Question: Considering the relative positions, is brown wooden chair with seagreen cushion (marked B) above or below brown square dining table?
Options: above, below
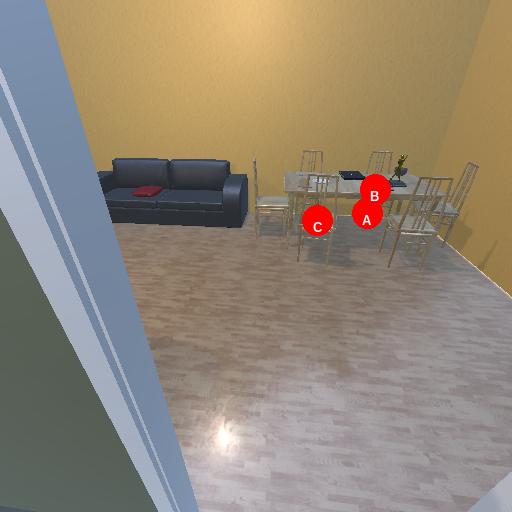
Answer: above